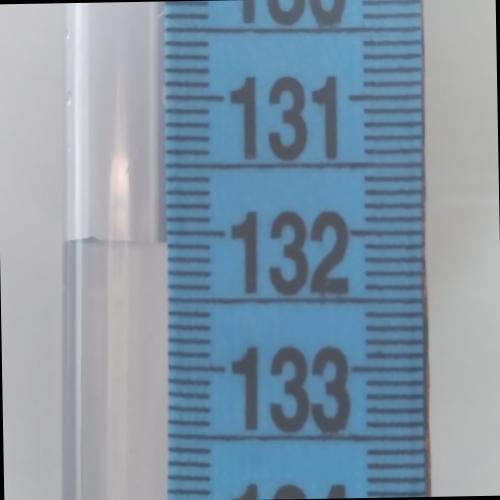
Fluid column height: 132.1 cm